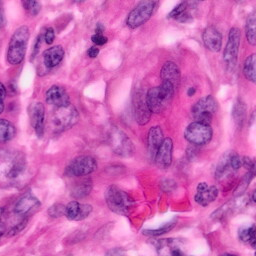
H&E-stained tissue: Pancreatic